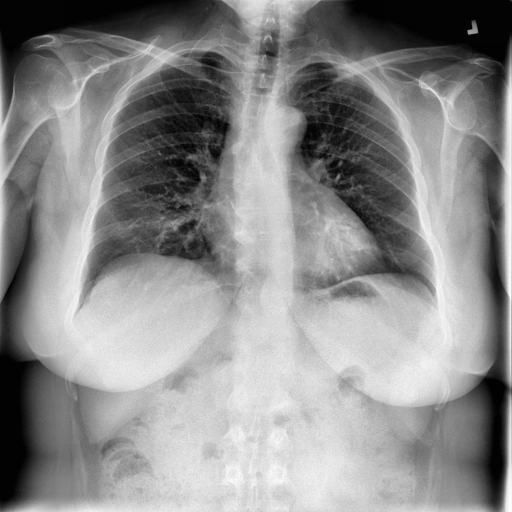
Finding: NORMAL